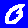
Digit: 0